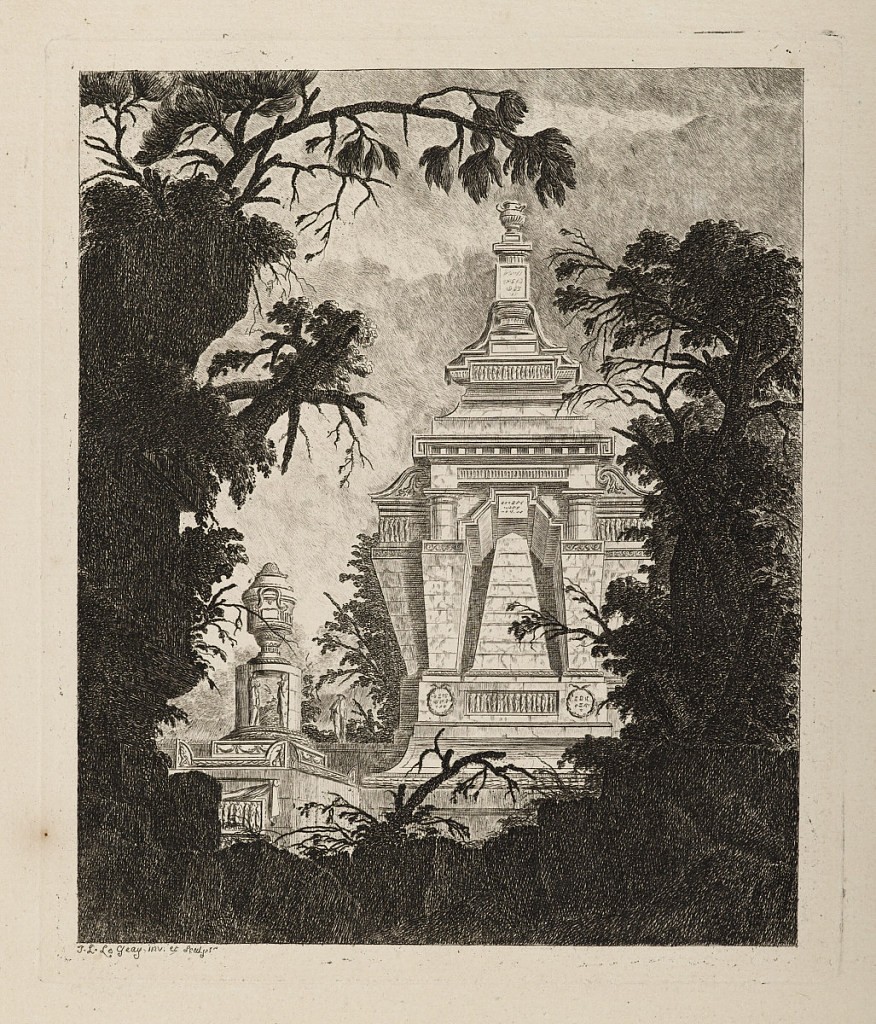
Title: Tombeau monumental avec urne funéraire au premier plan (Monumental Tomb with Urn in the Foreground)
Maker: Jean-Laurent Legeay, French, ca. 1710–86
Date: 1768, published 1770
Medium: Etching on cream laid paper
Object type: Print
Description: One of a suite of 26 plates of urns, vases, tombs and fragments of sculpture set among classical ruins, heavily overgrown with vegetation. Suite divided into three parts. Tomb pictured center right behind vegetation ornamented with horizontal friezes with figures and a plaque.